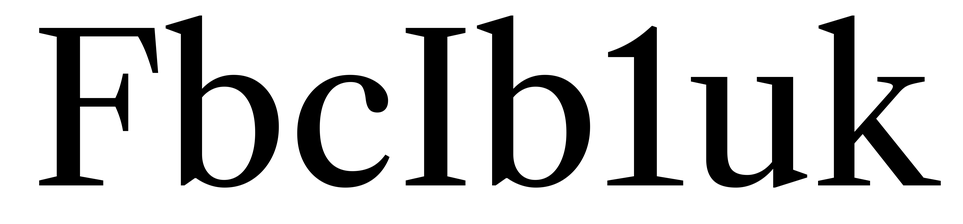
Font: LibreCaslonText_Regular